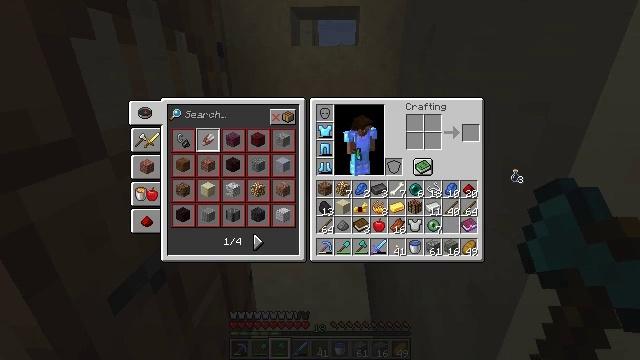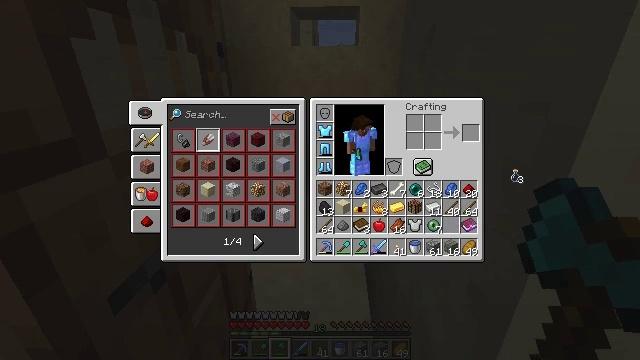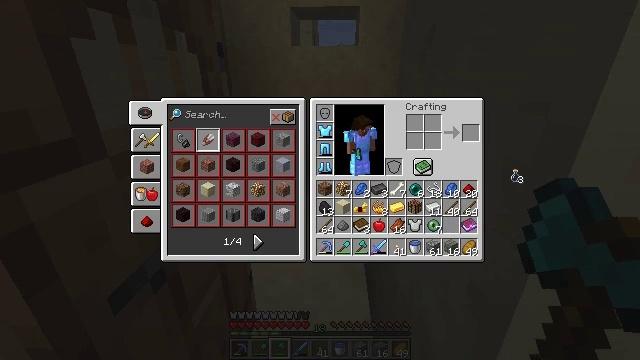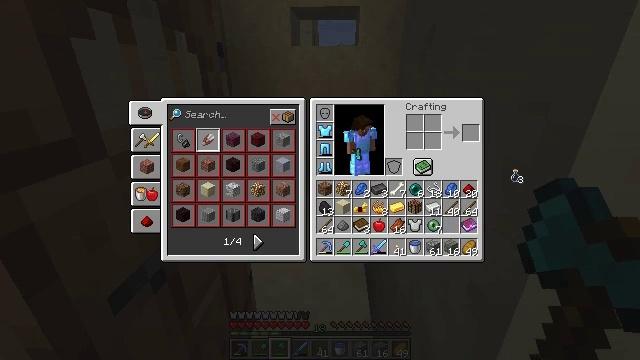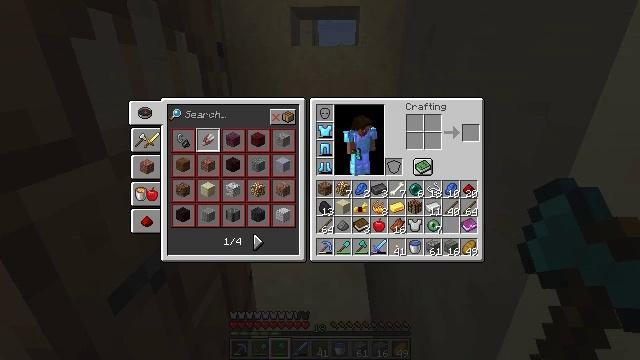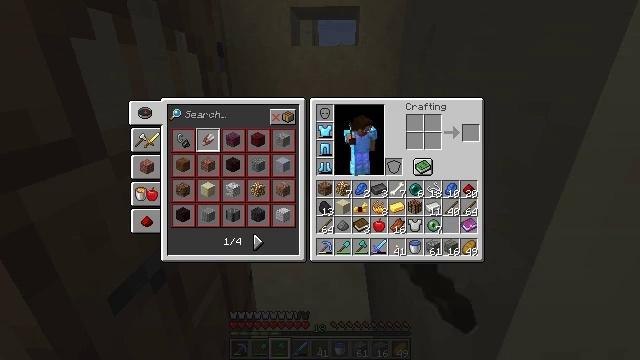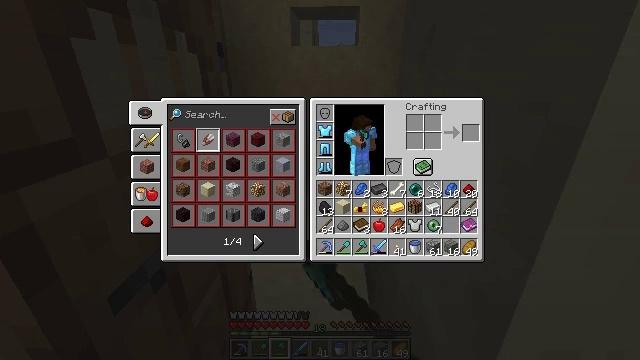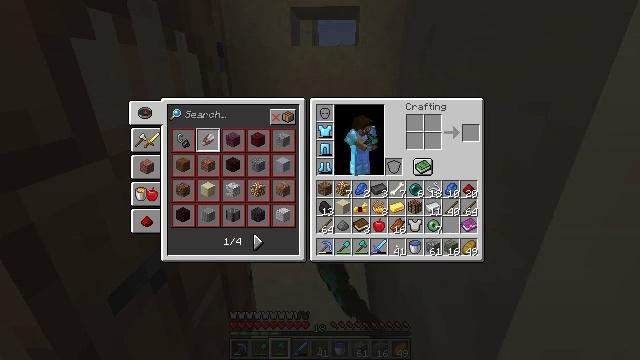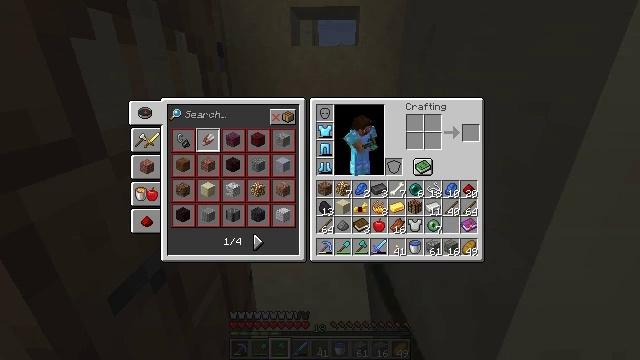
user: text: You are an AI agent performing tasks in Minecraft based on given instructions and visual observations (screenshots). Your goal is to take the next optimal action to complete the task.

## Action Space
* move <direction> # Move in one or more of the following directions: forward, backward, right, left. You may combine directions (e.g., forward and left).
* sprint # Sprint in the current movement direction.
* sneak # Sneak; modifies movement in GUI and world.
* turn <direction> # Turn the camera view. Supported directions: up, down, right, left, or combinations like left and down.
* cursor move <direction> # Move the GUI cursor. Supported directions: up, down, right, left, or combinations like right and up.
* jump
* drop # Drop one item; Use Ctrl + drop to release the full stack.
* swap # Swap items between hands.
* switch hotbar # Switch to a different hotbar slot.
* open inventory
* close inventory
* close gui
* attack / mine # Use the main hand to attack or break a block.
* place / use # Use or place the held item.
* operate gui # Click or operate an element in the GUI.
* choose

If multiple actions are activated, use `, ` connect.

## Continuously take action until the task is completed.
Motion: motion action
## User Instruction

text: Drop a glass bottle.
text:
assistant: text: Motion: operate gui
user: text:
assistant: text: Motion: operate gui
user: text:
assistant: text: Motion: operate gui
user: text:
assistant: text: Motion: no_op
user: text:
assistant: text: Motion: no_op
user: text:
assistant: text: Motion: no_op
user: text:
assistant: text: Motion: no_op
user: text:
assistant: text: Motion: cursor move left
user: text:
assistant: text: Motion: no_op